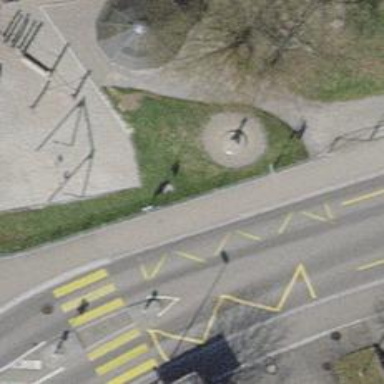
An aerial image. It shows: Bench.